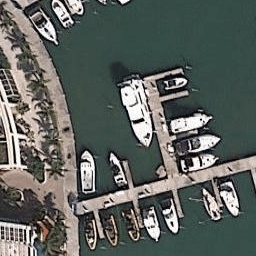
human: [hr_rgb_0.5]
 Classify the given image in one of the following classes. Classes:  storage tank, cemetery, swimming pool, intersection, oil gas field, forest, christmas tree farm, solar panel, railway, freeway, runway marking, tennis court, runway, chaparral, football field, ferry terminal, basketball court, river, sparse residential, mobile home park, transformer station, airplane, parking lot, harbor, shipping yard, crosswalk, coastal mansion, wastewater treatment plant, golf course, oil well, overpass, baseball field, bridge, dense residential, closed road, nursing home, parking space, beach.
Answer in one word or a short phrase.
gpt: harbor